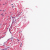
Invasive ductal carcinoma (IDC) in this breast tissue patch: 0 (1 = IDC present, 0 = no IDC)